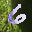
Label: 6